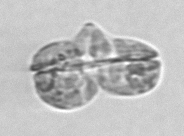
Label: Karenia